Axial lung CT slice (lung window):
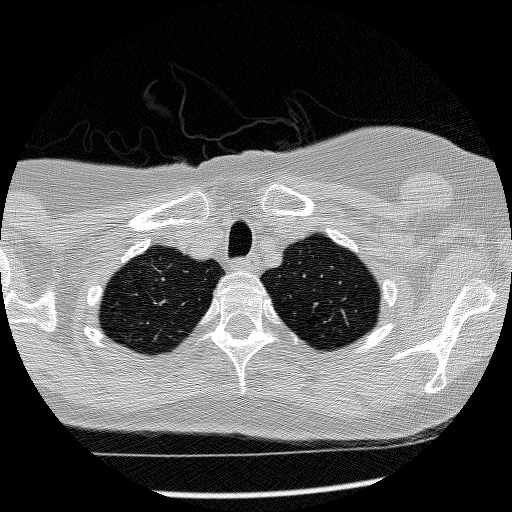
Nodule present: no